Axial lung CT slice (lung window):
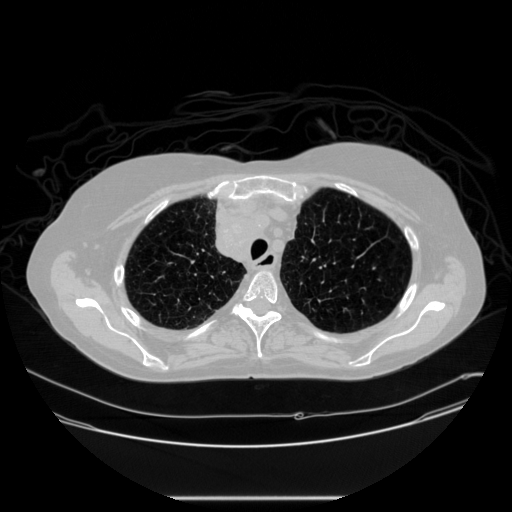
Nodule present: no